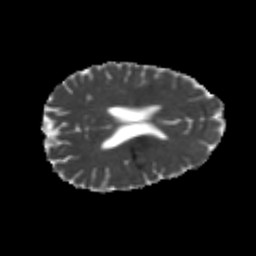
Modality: MD
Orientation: axial
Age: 24
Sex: female
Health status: healthy
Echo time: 0.074 s